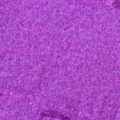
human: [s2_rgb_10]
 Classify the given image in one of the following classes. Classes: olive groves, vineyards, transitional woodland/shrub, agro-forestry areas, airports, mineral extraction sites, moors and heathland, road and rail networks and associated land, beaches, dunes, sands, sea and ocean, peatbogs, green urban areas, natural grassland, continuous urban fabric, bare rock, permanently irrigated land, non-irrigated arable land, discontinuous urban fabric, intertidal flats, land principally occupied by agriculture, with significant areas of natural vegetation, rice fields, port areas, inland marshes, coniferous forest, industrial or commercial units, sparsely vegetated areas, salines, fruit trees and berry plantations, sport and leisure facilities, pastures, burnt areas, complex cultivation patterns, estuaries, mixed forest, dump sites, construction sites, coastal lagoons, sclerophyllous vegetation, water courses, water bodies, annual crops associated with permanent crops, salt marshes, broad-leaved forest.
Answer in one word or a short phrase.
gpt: sea and ocean